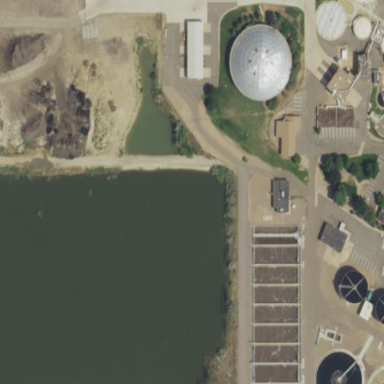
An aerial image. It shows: View of wastewater plant.